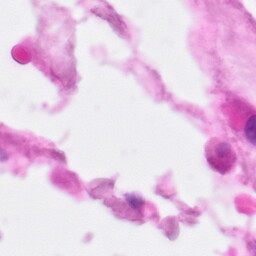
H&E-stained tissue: Pancreatic